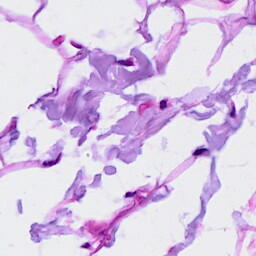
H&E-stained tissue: Breast